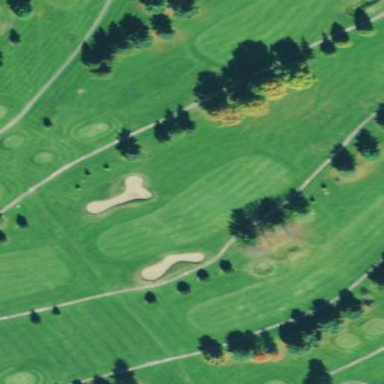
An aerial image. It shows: Scenic golf fairway.